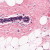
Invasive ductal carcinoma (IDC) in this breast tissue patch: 0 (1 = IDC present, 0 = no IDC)